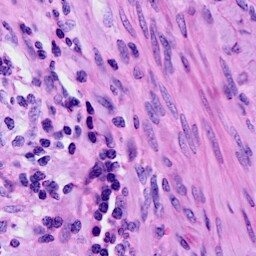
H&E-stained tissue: Cervix